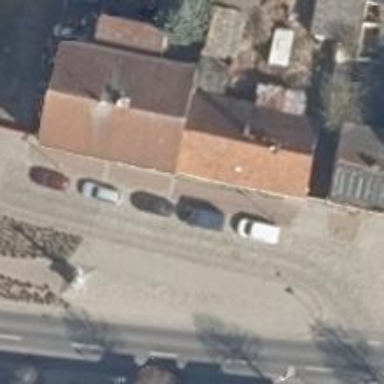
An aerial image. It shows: Residential road with parallel on-street parking on the right lane.